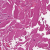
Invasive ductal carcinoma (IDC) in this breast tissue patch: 0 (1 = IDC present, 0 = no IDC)